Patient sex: M
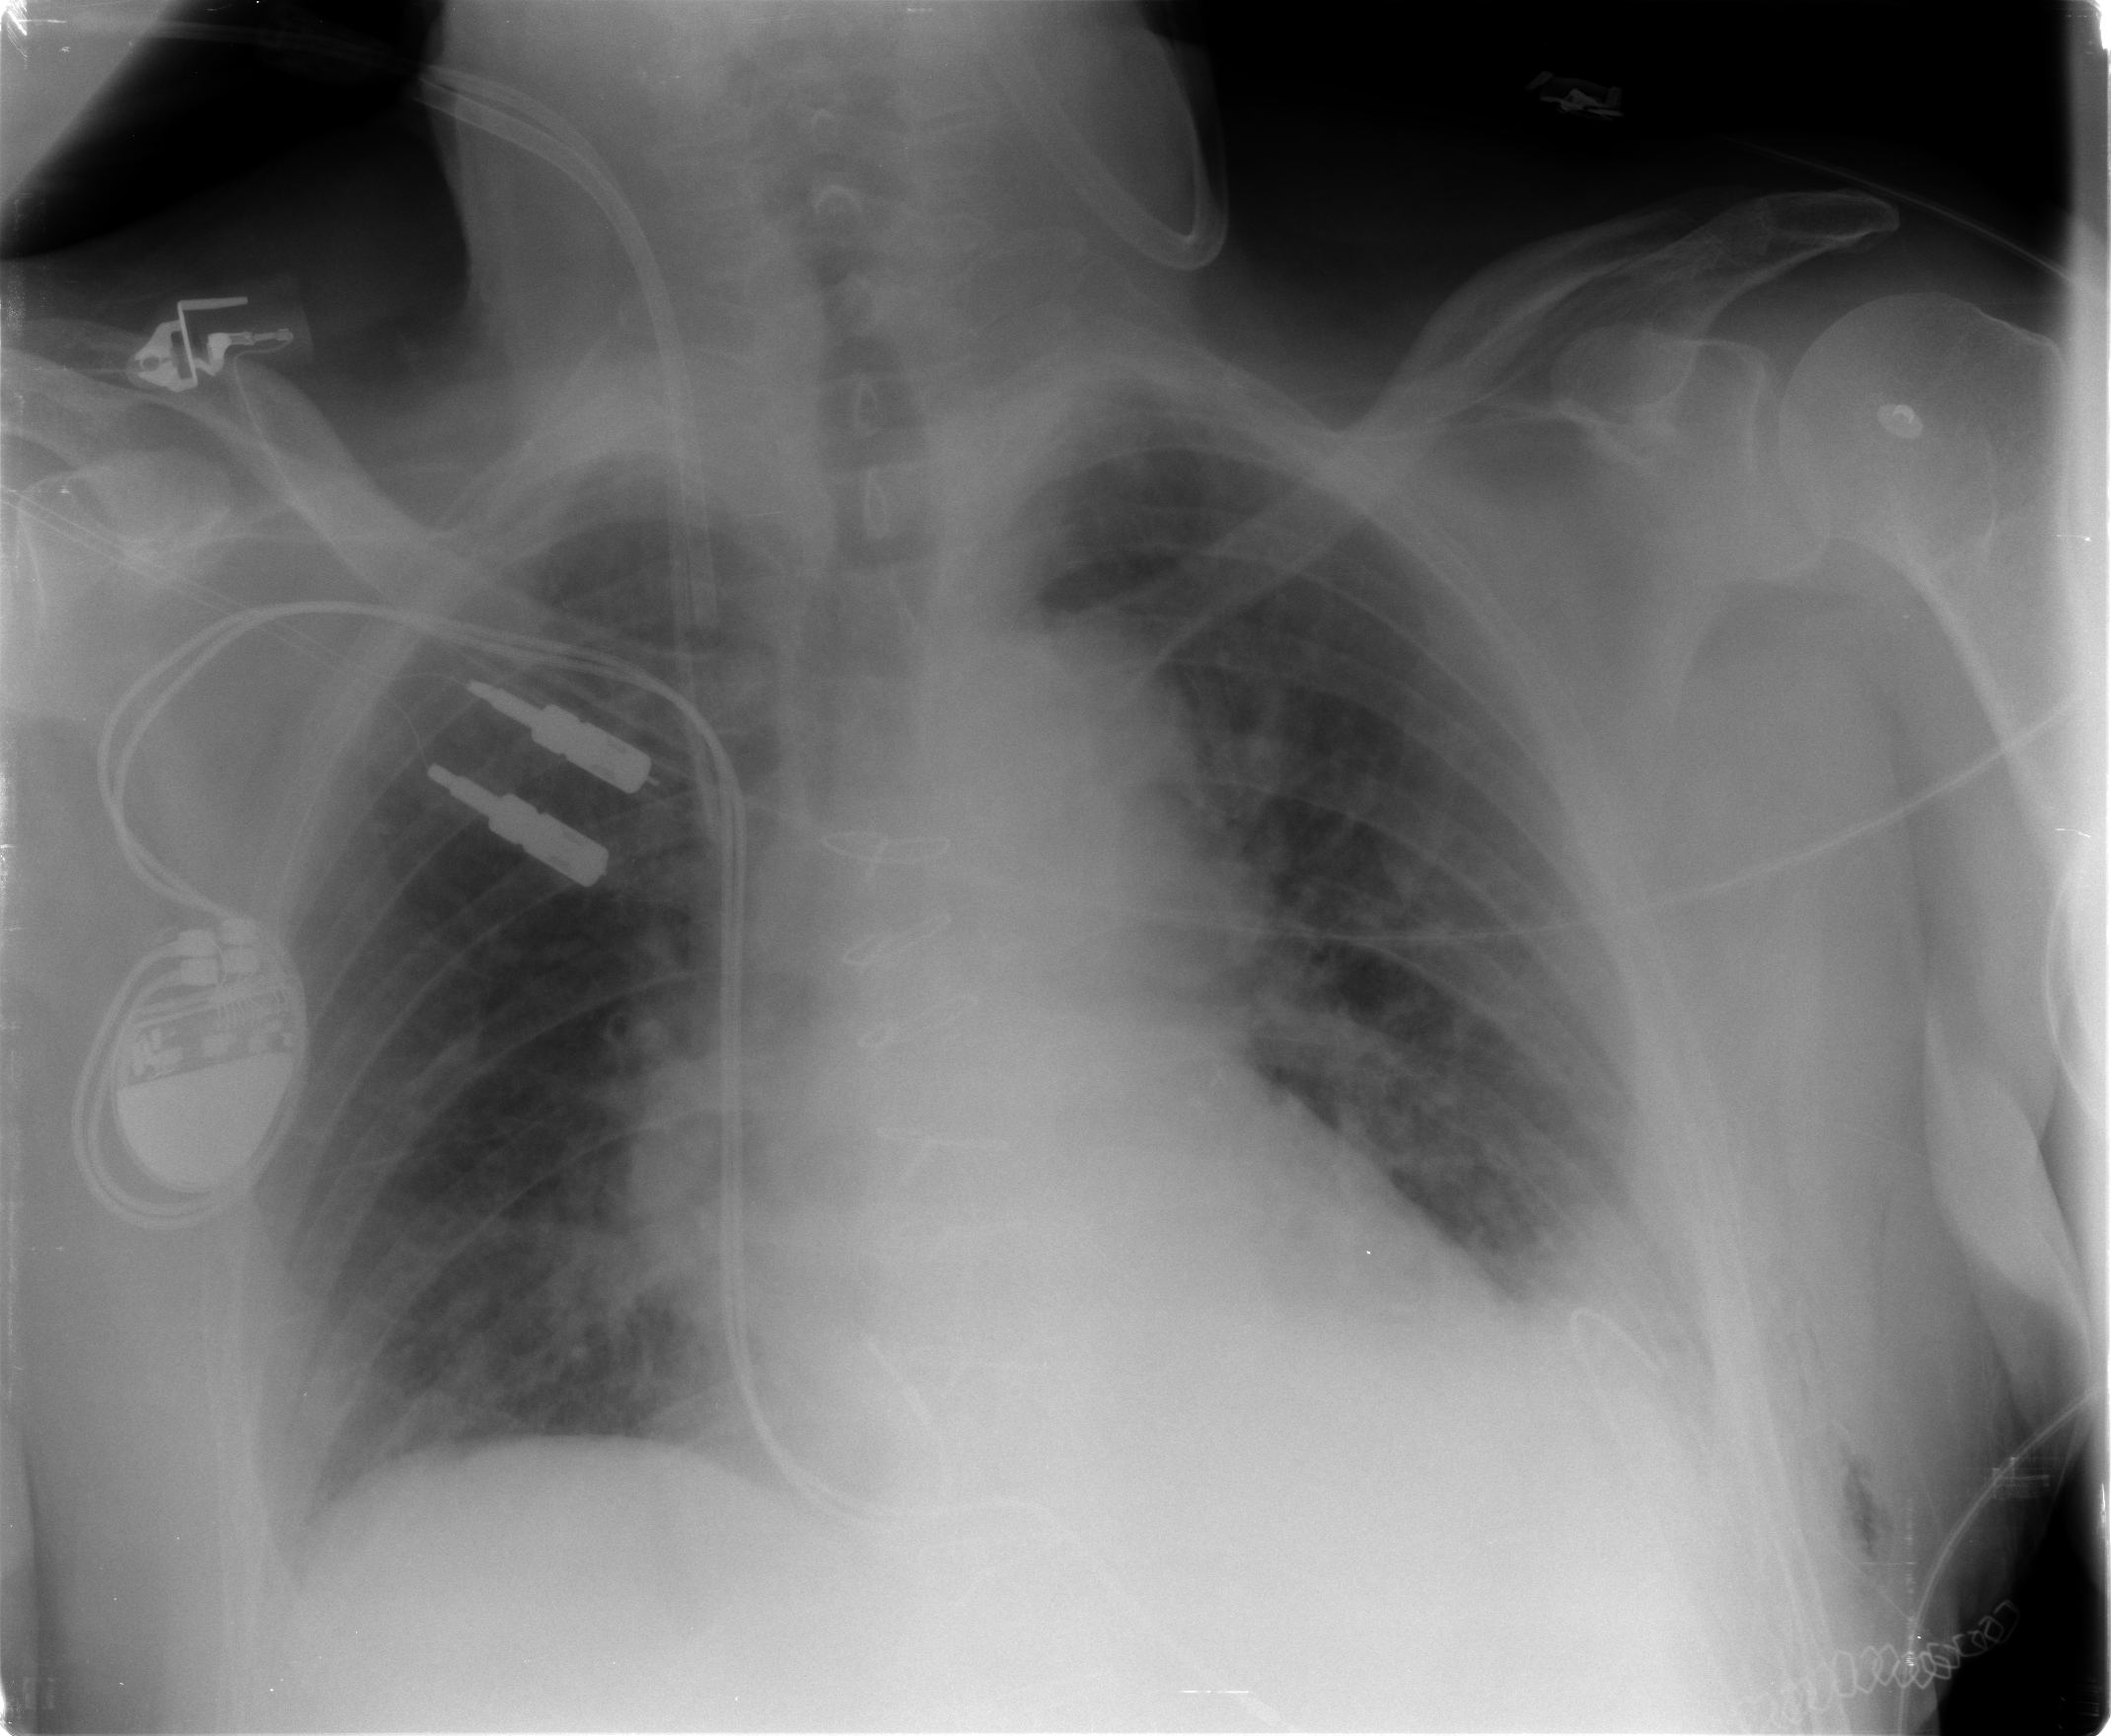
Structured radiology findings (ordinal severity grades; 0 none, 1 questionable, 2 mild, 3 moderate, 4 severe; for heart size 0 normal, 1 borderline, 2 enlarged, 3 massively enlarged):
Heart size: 0
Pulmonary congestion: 2
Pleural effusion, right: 1
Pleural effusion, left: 2
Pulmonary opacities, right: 0
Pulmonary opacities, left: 0
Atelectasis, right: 1
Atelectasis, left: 2